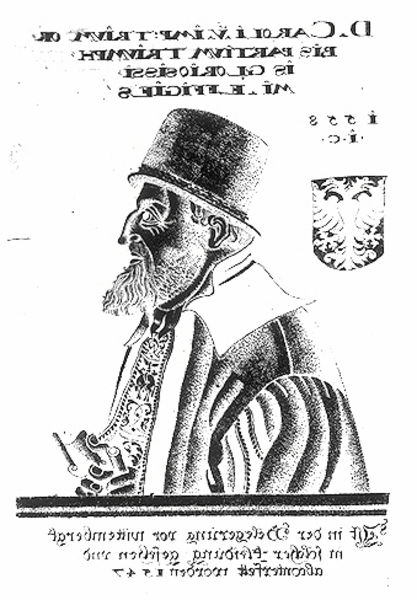
Titel: Bildnis des Kaisers Karl V.
Künstler: Meister I.C.
Institution: (Seriendruck)
Schlagwörter: adler, hand, kopf, mann, schatten, umhang, weiß, finger, grau, hut, licht, mund, nase, ohr, profil, schwarz, zylinder, alt, bart, hemd, falten, halten, kragen, mensch, vollbart, ärmel, bildnis, herr, hände, portrait, porträt, kirche, auge, haare, mantel, lippen, holzschnitt, schrift, grafik, graphik, column, hands, hat, white, black, collar, face, hair, lace, nose, old, robe, sleeve, inschrift, büste, print, deutsch, wange, krempe, wimpern, foto, schimmer, buch, druck, linolschnitt, holzstich, stich, titel, hakennase, illustration, schwarzweiß, text, überschrift, seitenverkehrt, spiegelverkehrt, stempel, beten, nasenloch, pupille, rolle, wappen, negativ, profile, man, ear, eyes, schriftrolle, scroll, abzug, bust, coat, wrinkles, beard, writing, italy, verkehrt, latein, spiegelgleich, doppeladler, backwards, ears, hebräisch, jude, coat of arms, crest, eye, fingers, shield, doppelkopf, shoulders, jüdisch, druckstock, shirt, latin, spiegelschrift, augenfalten, sleeves, words, date, year, hyraldik, holding, wrinkle, negative, charles, language, brand, negati, reverse, shieldeagle, sield